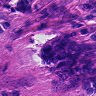
Metastatic tissue present: yes